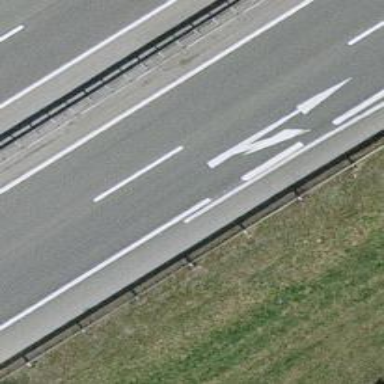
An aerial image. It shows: Asphalt motorway.